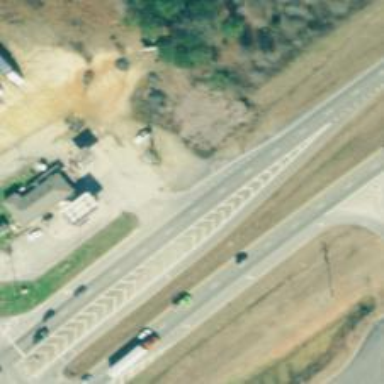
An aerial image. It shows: Expressway with asphalt surface categorized as trunk highway.